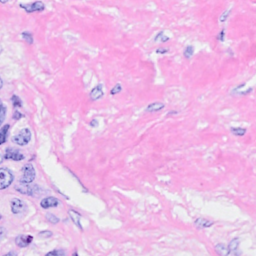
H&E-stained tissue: Breast